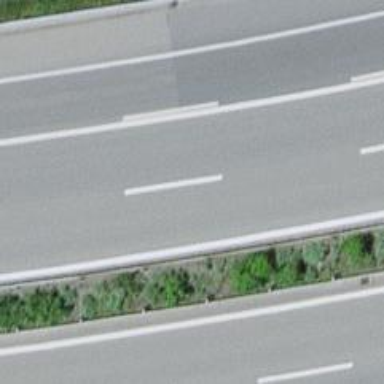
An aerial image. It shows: Asphalt motorway.